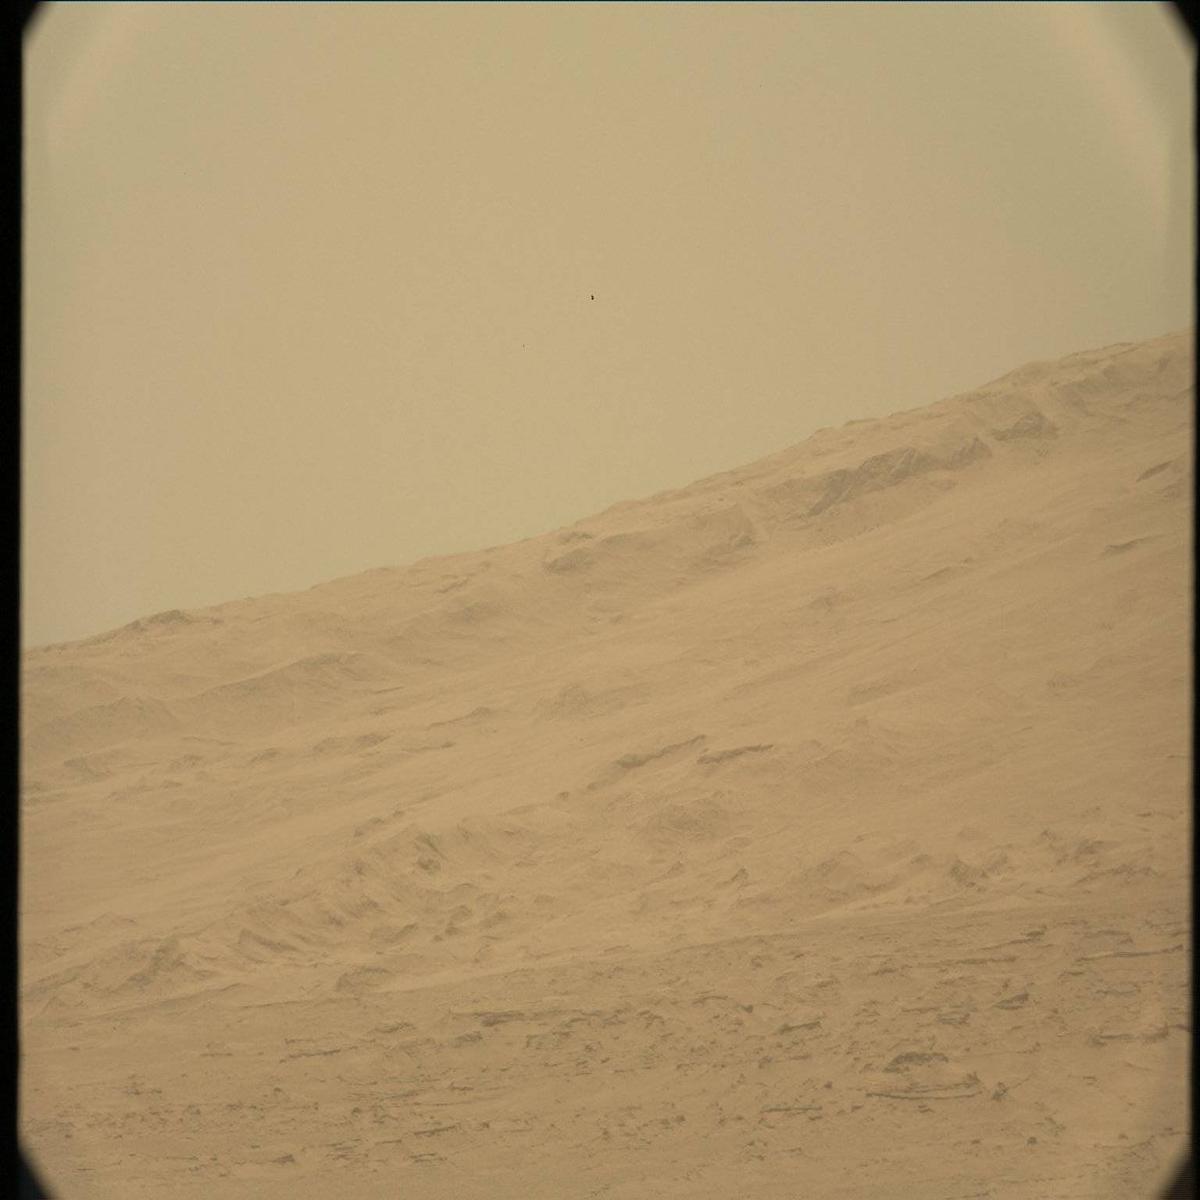
Terrain classes present: Ridge, Sand / Soil, Sky